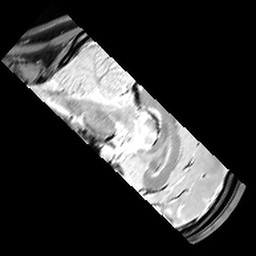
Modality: T1w
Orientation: sagittal
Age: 23
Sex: female
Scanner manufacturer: siemens
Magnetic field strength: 3 T
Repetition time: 6.5 s
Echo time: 0.016 s